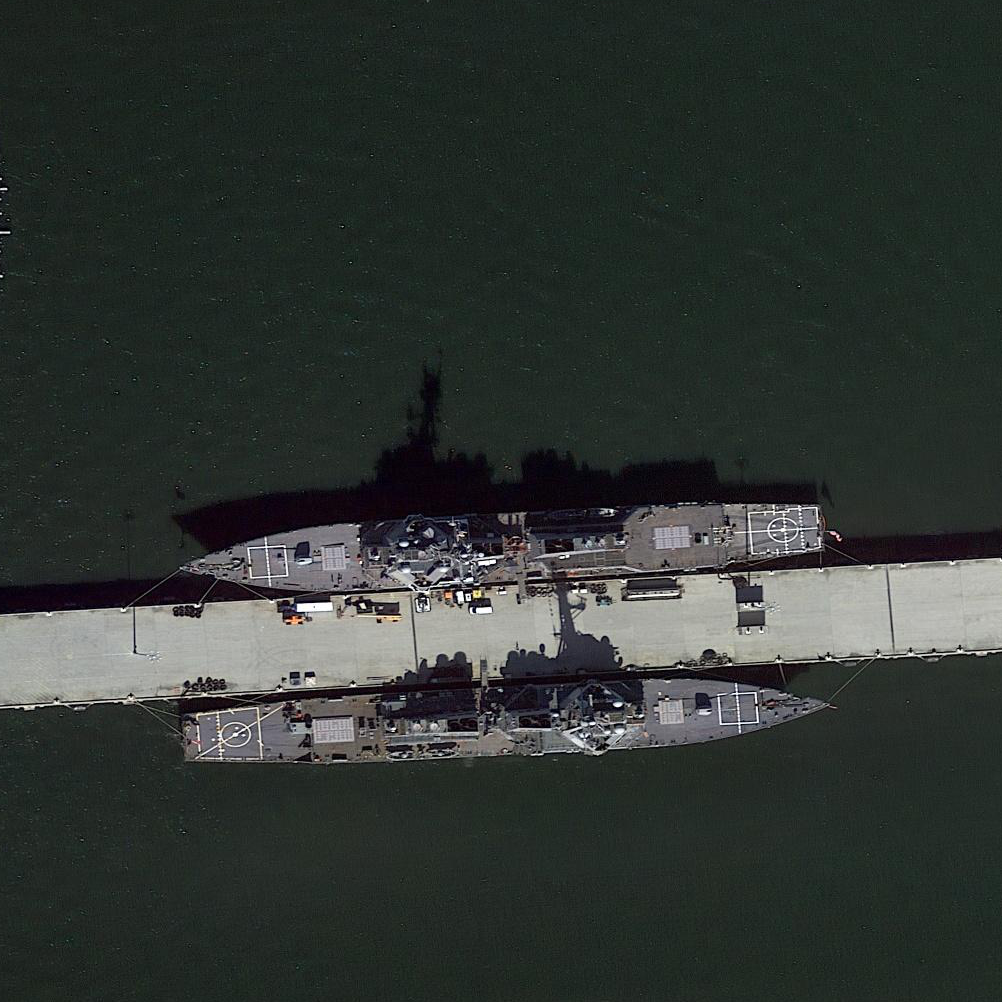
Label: destroyer